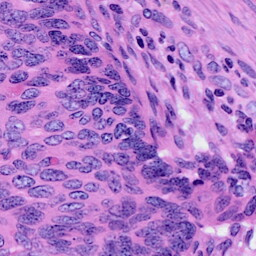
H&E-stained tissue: Cervix